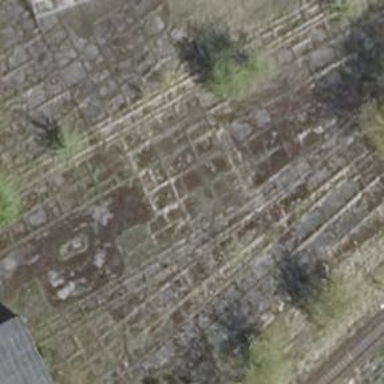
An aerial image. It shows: Abandoned railway.